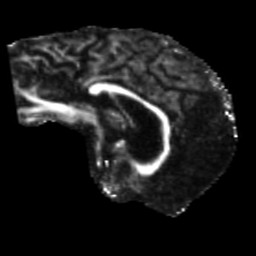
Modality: FA
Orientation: sagittal
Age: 58
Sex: male
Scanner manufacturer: siemens
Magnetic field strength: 3 T
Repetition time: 5.25 s
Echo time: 0.08 s